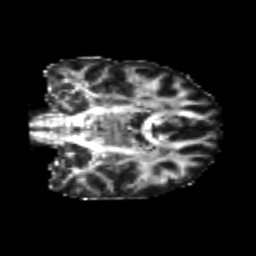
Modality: FA
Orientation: coronal
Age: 24
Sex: female
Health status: healthy
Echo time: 0.074 s